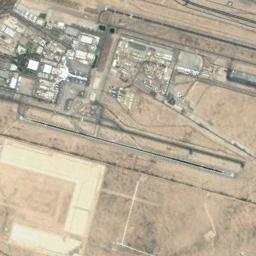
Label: airport